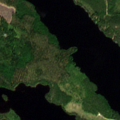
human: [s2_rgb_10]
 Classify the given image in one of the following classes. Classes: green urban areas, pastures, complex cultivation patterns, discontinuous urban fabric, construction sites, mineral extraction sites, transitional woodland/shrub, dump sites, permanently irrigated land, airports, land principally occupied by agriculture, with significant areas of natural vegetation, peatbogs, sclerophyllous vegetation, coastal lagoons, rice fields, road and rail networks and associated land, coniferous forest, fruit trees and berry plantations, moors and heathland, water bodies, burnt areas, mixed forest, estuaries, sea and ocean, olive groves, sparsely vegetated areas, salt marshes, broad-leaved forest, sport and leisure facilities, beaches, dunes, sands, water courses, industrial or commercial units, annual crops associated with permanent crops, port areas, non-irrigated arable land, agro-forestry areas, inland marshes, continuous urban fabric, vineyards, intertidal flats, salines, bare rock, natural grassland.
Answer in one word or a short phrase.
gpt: coniferous forest, mixed forest, water bodies